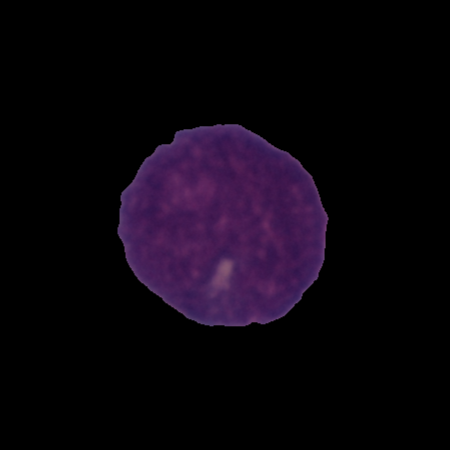
Label: cancer